Aerial crown-view tile of a tropical tree (Barro Colorado Island, Panama), acquired 20241216:
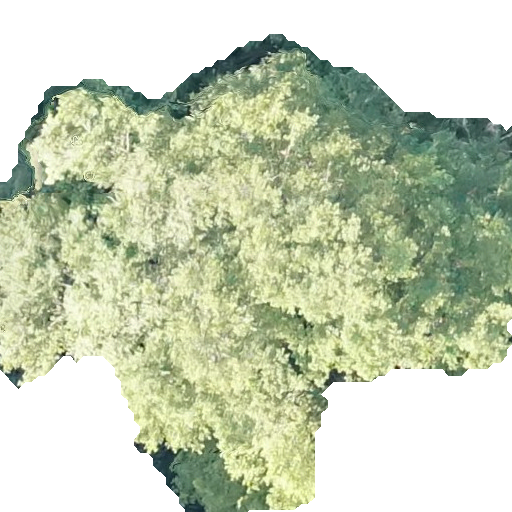
Species: Terminalia amazonia
GBIF accepted scientific name: Terminalia amazonica
Crown area: 259.766 m²